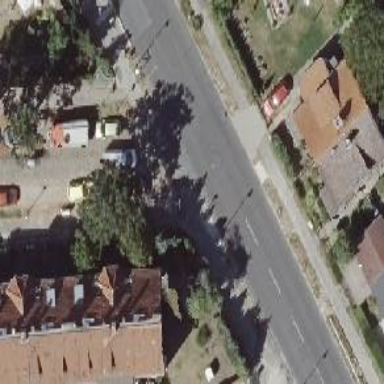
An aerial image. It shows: Residential road with sidewalks on both sides.